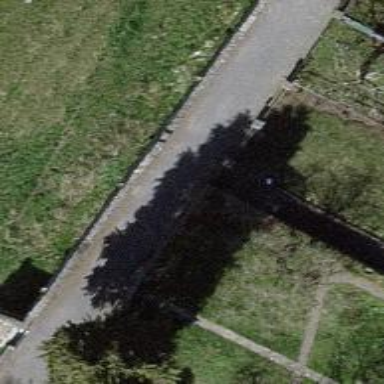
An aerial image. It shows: Bollard barrier.